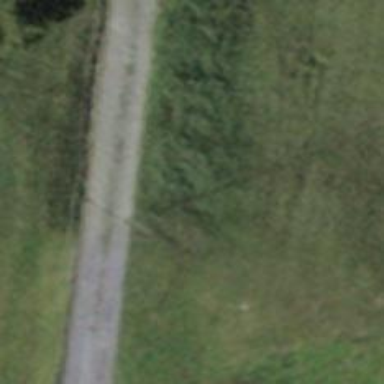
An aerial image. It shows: Grass track road with grade3 tracktype.